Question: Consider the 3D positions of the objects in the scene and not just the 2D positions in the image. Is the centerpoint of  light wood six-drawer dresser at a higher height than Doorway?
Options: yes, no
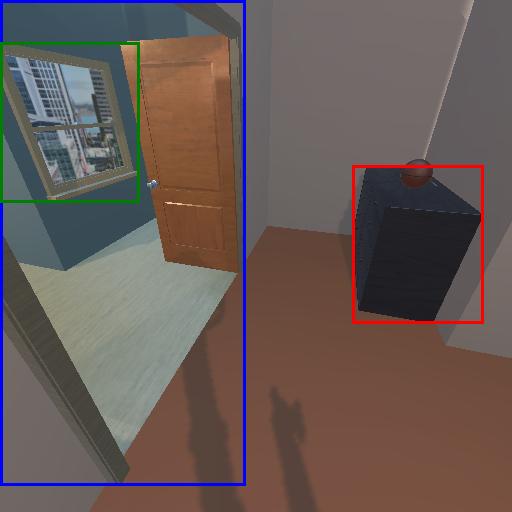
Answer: yes